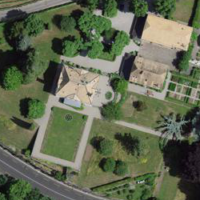
EUNIS habitat code: 55
Species observed at this site:
Pittosporum tobira